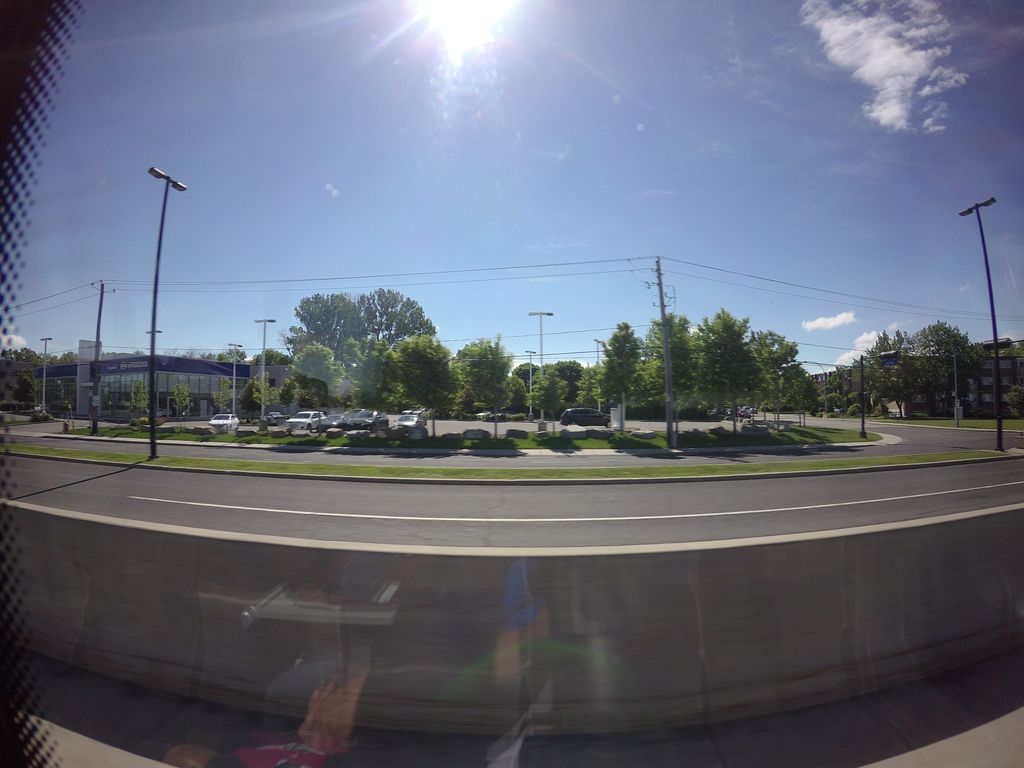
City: montreal